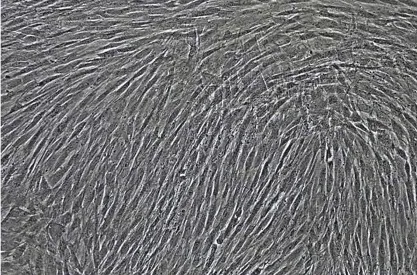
B. The mesenchymal stem cell culture after day 22 showing fibroblast-like cell/spindle shaped cells that 100% confluent.
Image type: pathology (h&e)